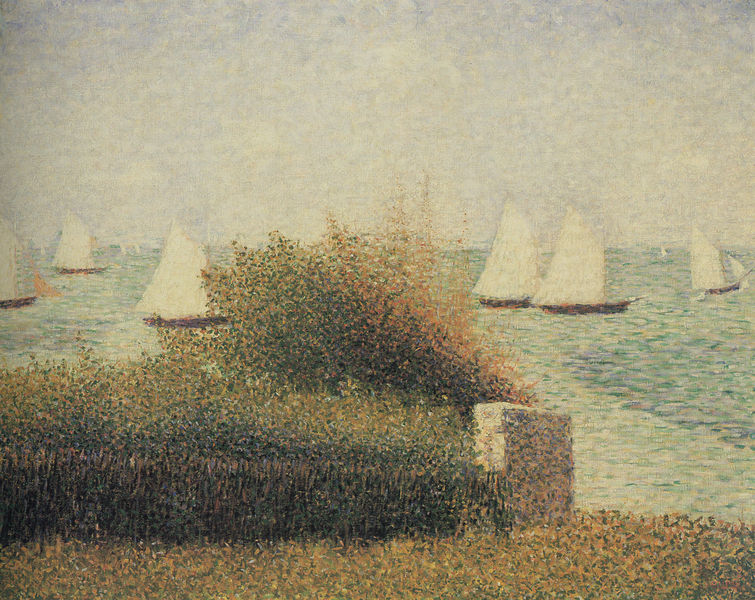
Titel: La Rade de Grandcamp
Künstler: Georges Pierre Seurat
Institution: Privatbesitz
Schlagwörter: blau, blätter, himmel, meer, wasser, weiß, wolken, fluss, gelb, grün, impressionismus, landschaft, see, ufer, braun, grau, hell, türkis, blüten, gras, wiese, wolke, zaun, beige, malerei, leinen, stein, öl, gräser, horizont, natur, schilf, strauch, weite, wind, busch, büsche, sträucher, pflanze, pflanzen, zart, boot, boote, küste, schiff, schiffe, segel, segelboot, segelschiffe, sommer, strand, wellen, divisionismus, pointilismus, segelschiff, mauer, hecke, herbst, kai, kaimauer, stille, duktus, segelboote, segeln, segler, punkte, landschadt, tupfen, regatta, rau, boat, sieben, seurat, signac, river, exterior, sechs, dreiecke, boats, mittelmeer, pointillismus, pointilistisch, postimpressionismus, pointelismus, hecken, himmer, impressionostisch, wettrennen, gruppierung, pflnzen, dunkleres blau, pointilisus, punktilismus, punktivismus, querverlauf, seauat, sisleay, sommerurlaub, strauck, susflug, warmer, sonniger tag